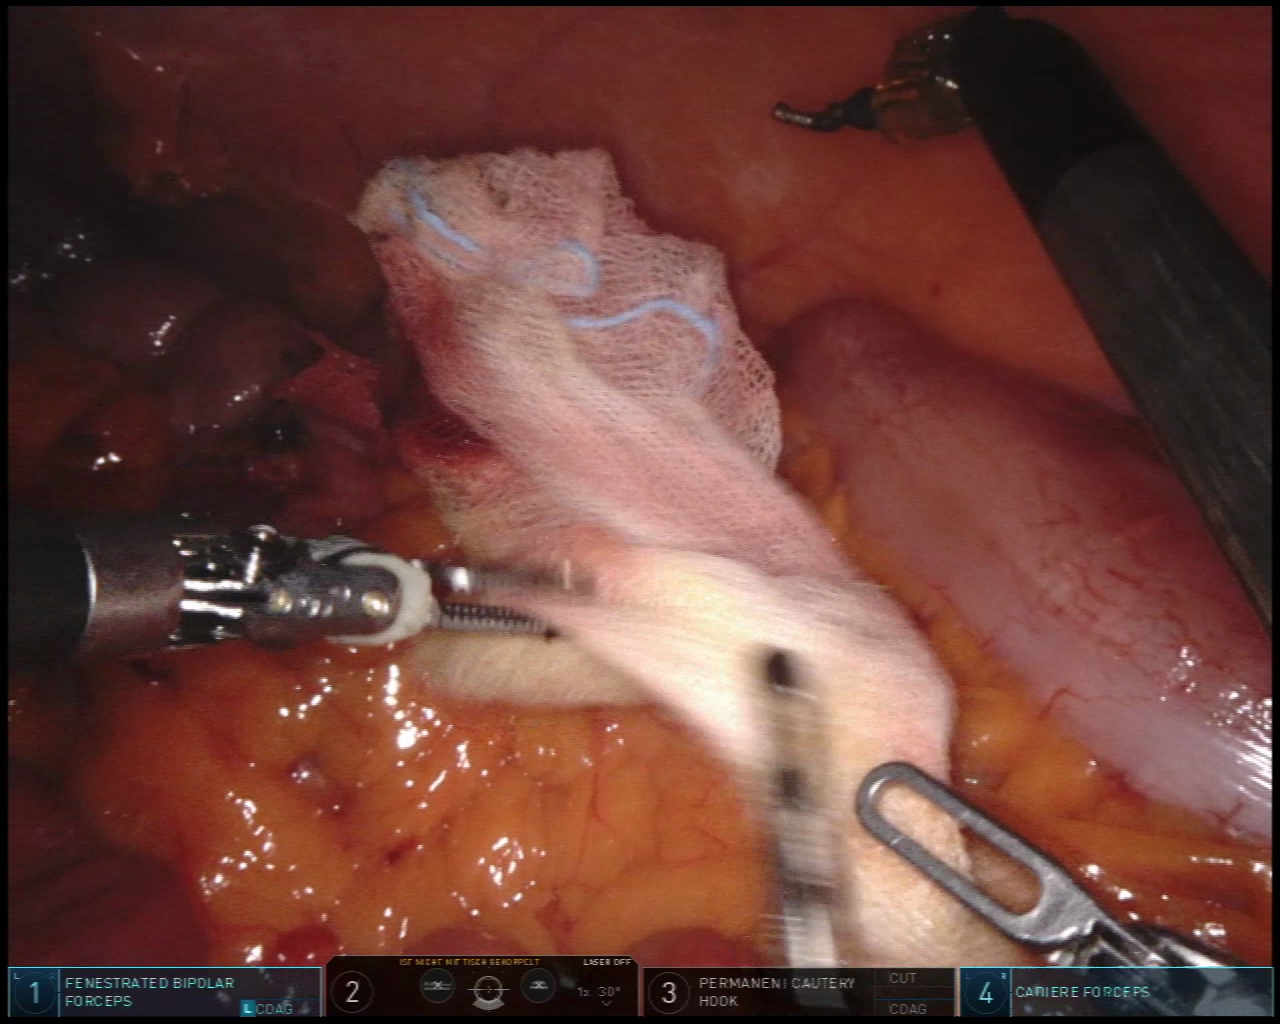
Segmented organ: abdominal_wall
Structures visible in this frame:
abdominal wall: yes
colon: yes
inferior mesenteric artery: no
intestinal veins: no
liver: no
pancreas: no
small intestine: no
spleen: yes
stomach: no
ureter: no
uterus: no
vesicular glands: no